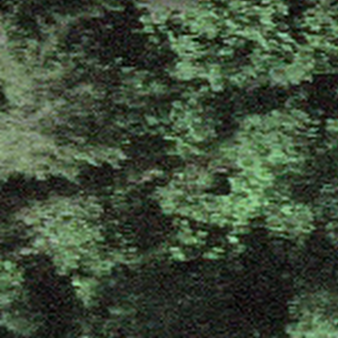
Label: other